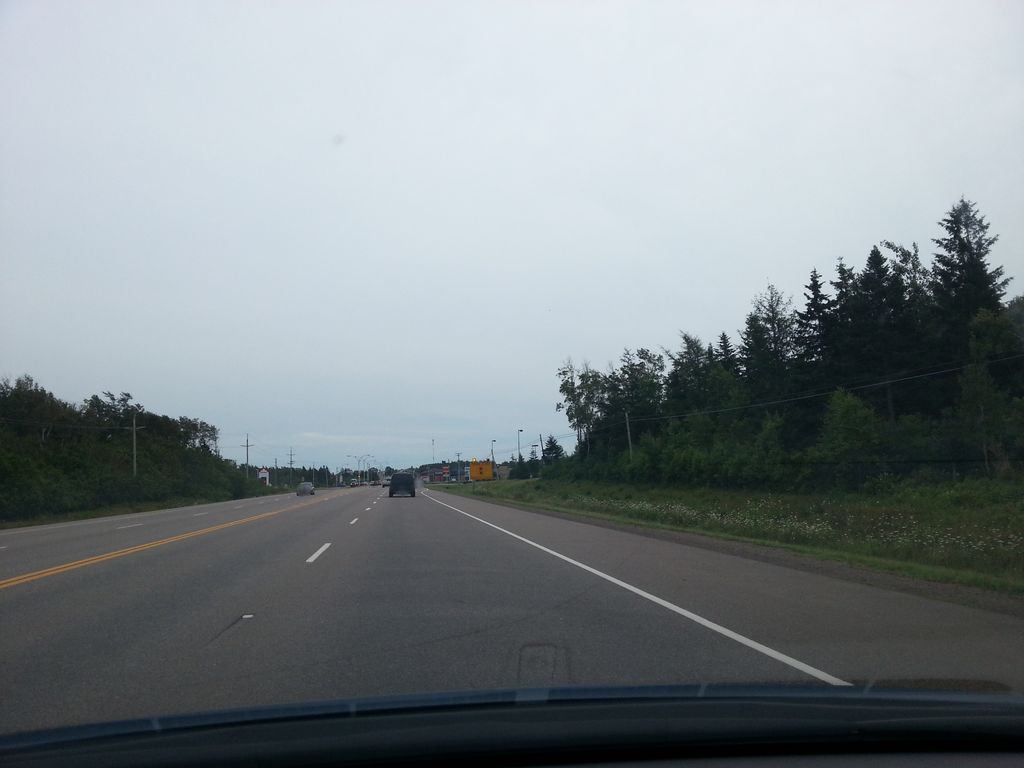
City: charlottetown